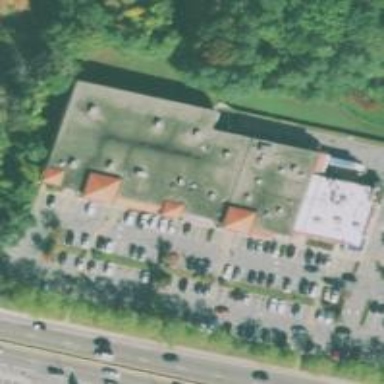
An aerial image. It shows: Supermarket.